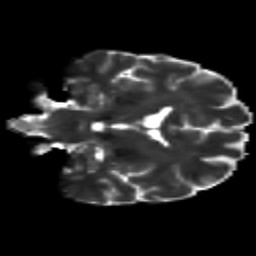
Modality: T2w
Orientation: coronal
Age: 34
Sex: male
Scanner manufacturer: siemens
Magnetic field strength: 3 T
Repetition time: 8.6 s
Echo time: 0.095 s